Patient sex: M
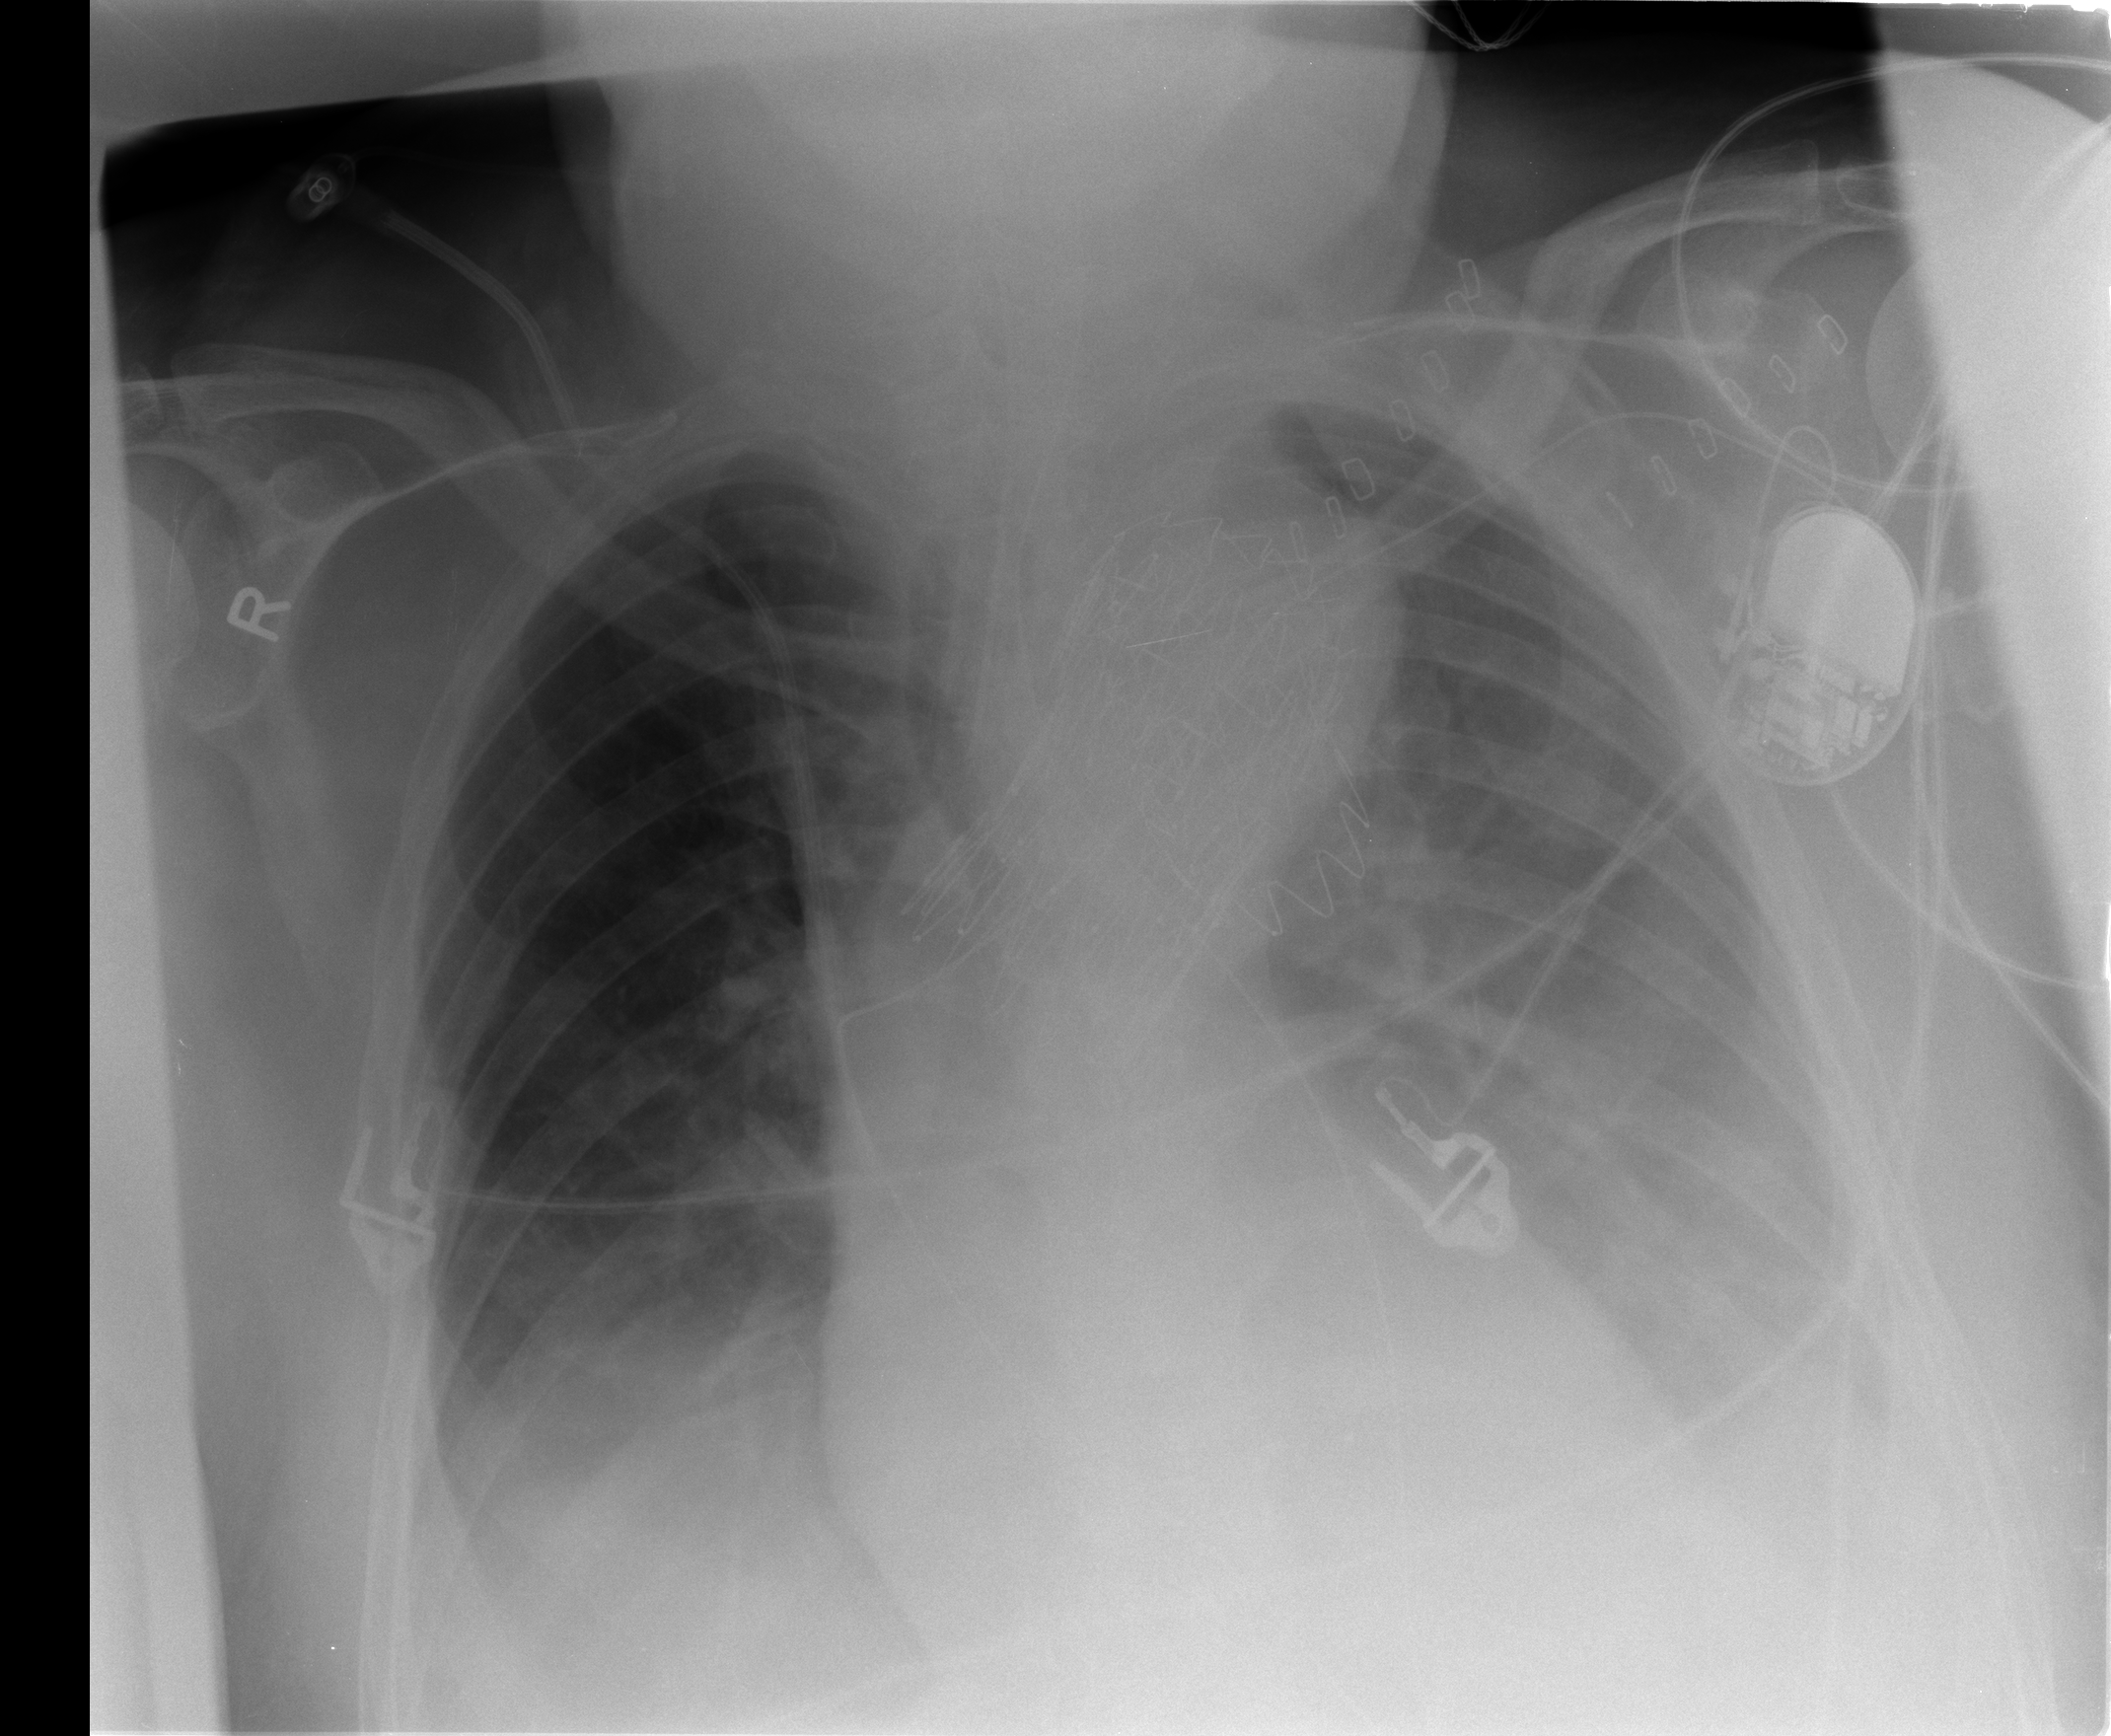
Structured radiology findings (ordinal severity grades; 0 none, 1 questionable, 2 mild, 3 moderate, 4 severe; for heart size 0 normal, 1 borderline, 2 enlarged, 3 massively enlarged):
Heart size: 1
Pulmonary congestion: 0
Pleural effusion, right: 2
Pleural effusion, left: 3
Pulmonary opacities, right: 0
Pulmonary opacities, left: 0
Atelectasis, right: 2
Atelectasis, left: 2